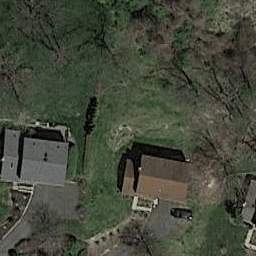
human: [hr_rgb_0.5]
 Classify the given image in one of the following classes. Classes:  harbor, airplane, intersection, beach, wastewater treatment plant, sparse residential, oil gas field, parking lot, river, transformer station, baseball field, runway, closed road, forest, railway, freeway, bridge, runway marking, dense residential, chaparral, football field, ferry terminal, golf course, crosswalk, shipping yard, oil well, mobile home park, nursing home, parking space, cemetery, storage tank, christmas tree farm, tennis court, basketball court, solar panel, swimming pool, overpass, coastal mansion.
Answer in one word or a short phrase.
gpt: sparse residential